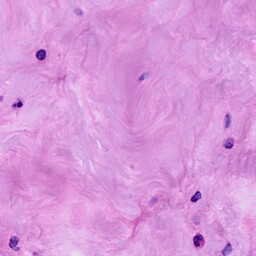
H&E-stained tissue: Breast